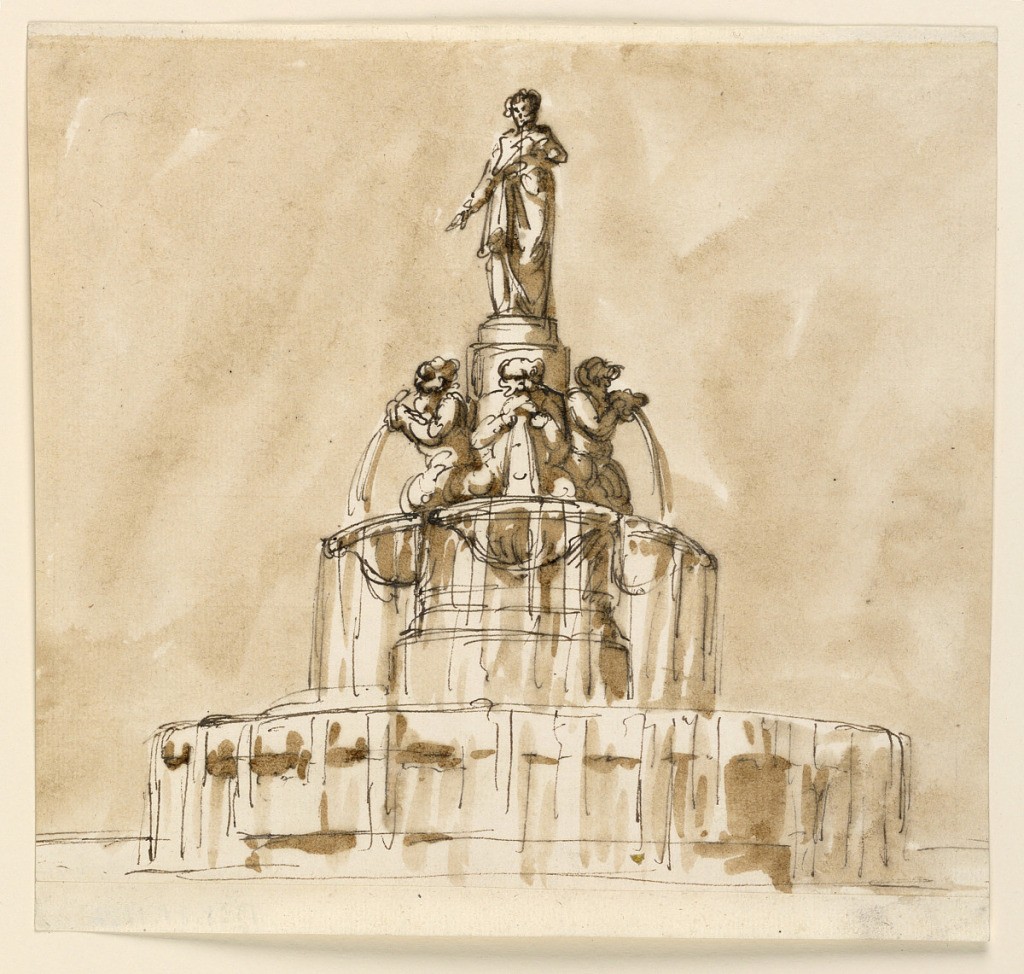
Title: Fountain
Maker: Giuseppe Barberi, Italian, 1746–1809
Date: ca. 1790
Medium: Pen and brown ink, brush and brown wash on off-white laid paper, lined
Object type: Drawing
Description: Water pours over the edge of a basin into a lower one. In the center rises a circular pedestal with bowls, into which water is poured by - visible - three merman blowing their horns. On top is a female statue. Colored background.